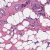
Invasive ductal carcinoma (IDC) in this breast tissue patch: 0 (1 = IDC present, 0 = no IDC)